Field crop: maize
Growth stage: 2
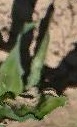
Species: maize